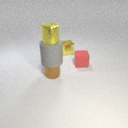
large gray rubber cylinder above small brown metal cylinder